Question: I am using Substance L&F and I have set a 'JComboBox' to editable so that i can select the value that i want from its popup, or type a new value in its Editor.
Typing a new value works fine, but if i want to delete a miss-typed letter from the Combo editor, and i click Backspace to do that it selects the letters in the editor instead of erasing them. Here is a screenshot :

I want the Combo editor to work like a JTextField when typing keyboard letters or Backspace or Delete in it, so is there a way to do that ? Or what is causing this?
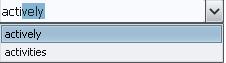
Answer: See below for the importance of an <URL> we are non the wiser.
Seems to work fine for me:
On start up:

After selecting 'JComboBox' and pressing :

'''
import javax.swing.JComboBox;
import javax.swing.JFrame;
import javax.swing.SwingUtilities;
public class Test {
public Test() {
SwingUtilities.invokeLater(new Runnable() {
@Override
public void run() {
JFrame frame = new JFrame("Test");
frame.setDefaultCloseOperation(JFrame.DISPOSE_ON_CLOSE);
JComboBox jc = new JComboBox(new String[]{"Hello", "Bye", "World", "Cruel"});
jc.setEditable(true);
frame.add(jc);
frame.pack();
frame.setVisible(true);
}
});
}
public static void main(String[] args) {
new Test();
}
}
'''
As per your comment:
> I did not think it would work fine ! ... It is a problem in Substance;
the L&F i am using.
See below for details on the Bug:
<URL>
As stated:
> This behavior is by design. This is a "feel" part of Substance that
adds auto-completion on editable comboboxes.
Alternatively see my answer <URL> for more L&Fs and/or a way to make your own
:
Thanks to @Brad (for deciphering the bug log I linked from Substance :P) to fix this simply do:
'''
UIManager.put( LafWidget.COMBO_BOX_NO_AUTOCOMPLETION, Boolean.TRUE );
'''